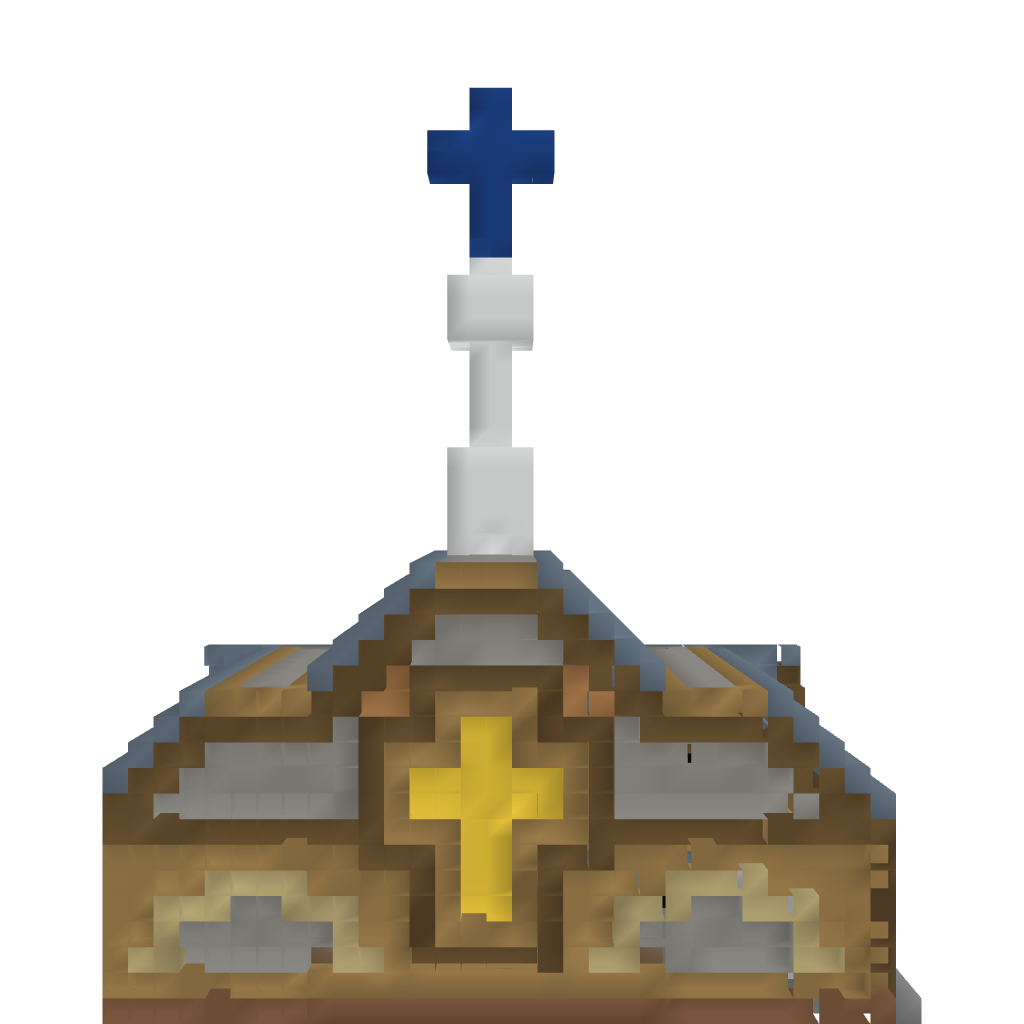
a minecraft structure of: Church